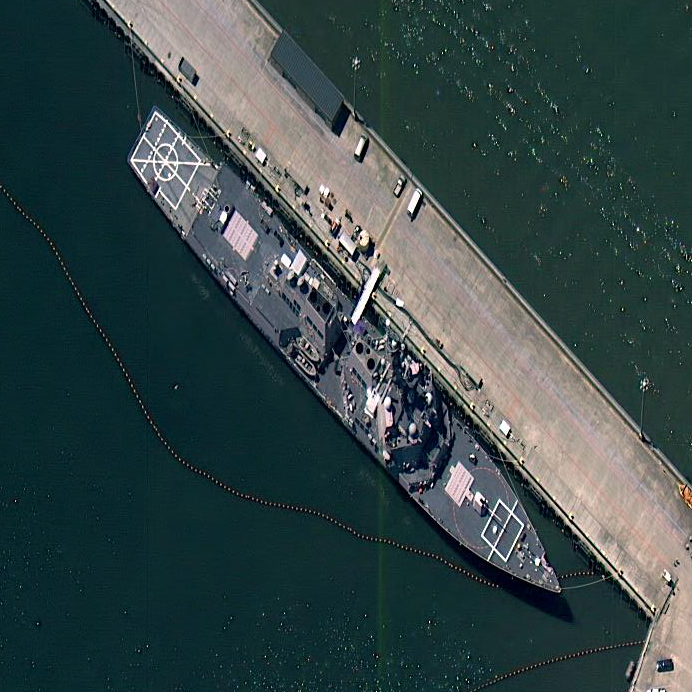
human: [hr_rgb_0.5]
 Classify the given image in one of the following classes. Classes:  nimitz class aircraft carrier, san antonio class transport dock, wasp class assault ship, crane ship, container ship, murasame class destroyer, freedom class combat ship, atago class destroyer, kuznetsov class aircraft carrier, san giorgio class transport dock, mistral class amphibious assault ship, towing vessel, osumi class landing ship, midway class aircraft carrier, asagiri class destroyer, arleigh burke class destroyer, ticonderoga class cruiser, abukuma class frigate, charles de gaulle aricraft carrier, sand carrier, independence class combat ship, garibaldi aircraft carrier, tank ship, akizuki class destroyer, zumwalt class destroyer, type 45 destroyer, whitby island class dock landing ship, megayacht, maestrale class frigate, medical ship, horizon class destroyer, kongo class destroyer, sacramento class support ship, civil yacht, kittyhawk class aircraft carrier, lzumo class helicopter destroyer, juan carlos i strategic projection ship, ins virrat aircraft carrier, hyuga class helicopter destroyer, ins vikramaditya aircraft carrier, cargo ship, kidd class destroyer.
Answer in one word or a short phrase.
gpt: Arleigh Burke class destroyer